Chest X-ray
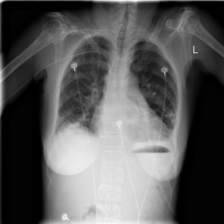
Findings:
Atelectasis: negative
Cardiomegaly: negative
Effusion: positive
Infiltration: positive
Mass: negative
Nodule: negative
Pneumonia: negative
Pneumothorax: negative
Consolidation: positive
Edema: negative
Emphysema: negative
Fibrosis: negative
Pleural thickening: negative
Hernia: negative